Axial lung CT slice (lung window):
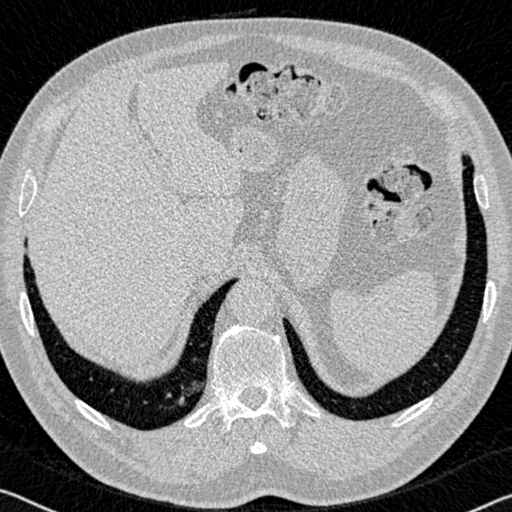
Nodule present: no